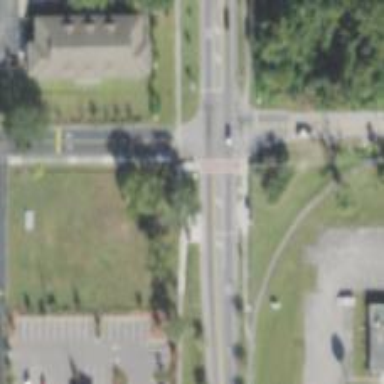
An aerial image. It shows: Uncontrolled crossing on the road.